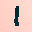
Label: 1